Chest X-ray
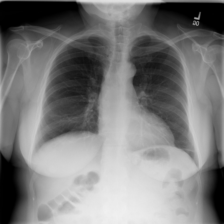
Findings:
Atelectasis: positive
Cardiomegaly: negative
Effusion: negative
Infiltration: negative
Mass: negative
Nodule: negative
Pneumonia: negative
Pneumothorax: negative
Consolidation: negative
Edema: negative
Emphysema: negative
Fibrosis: negative
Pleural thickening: negative
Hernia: negative